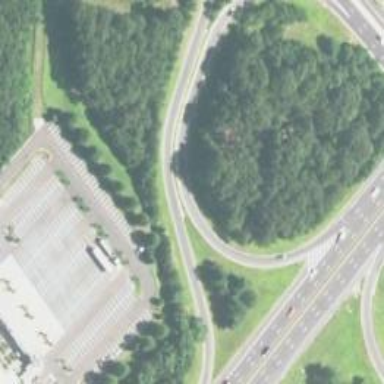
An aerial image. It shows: Trunk link highway.